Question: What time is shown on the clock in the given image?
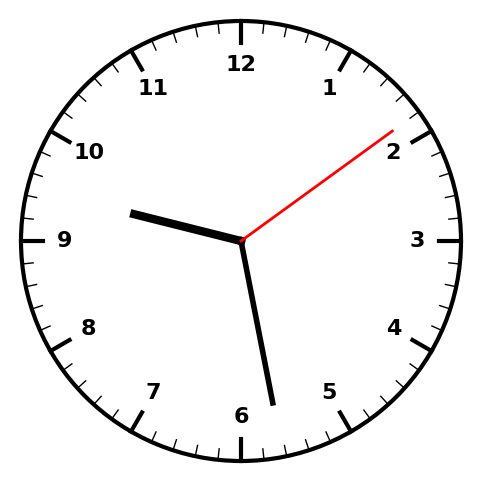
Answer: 09:28:09